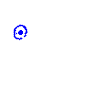
Particle: pion